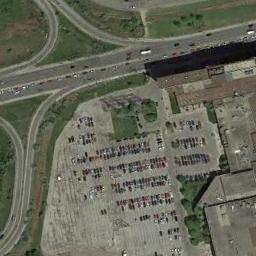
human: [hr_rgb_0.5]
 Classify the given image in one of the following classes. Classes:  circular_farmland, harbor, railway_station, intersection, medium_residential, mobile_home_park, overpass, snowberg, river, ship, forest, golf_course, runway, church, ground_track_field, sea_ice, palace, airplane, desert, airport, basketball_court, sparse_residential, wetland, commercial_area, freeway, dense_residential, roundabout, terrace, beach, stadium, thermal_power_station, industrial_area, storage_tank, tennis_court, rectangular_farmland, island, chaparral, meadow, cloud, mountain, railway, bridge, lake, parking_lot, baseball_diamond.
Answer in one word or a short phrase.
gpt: parking_lot